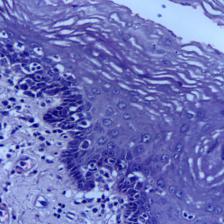
Diagnosis: Normal